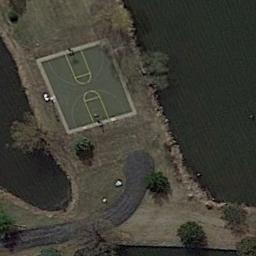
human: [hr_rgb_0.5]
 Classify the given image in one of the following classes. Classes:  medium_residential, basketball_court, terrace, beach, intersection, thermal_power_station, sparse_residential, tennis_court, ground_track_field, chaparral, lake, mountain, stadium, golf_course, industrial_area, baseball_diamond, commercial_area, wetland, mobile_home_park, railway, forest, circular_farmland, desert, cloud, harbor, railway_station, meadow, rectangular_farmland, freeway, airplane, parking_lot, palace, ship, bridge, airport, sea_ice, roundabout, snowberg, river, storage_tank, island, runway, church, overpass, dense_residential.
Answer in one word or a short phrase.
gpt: basketball_court